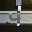
Label: 4